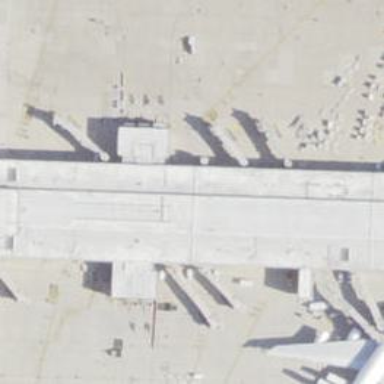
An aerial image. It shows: Airport gate.